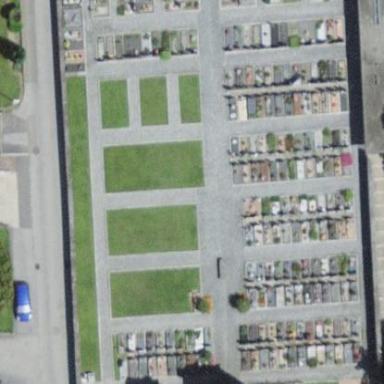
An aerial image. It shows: Cemetery.